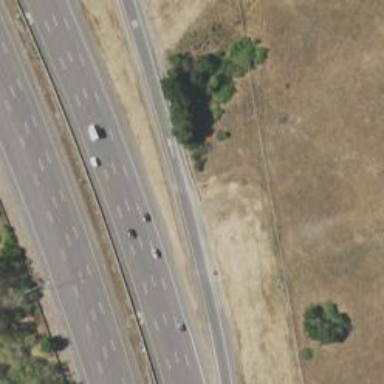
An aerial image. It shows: Motorway link.